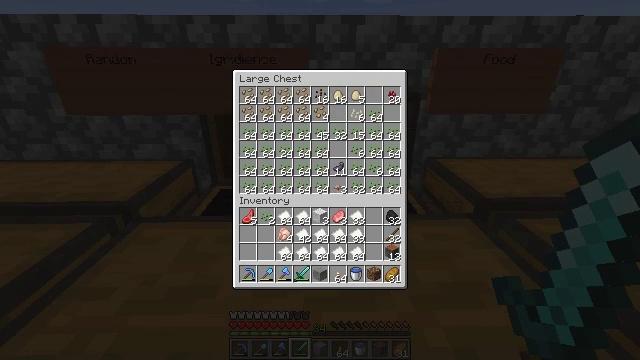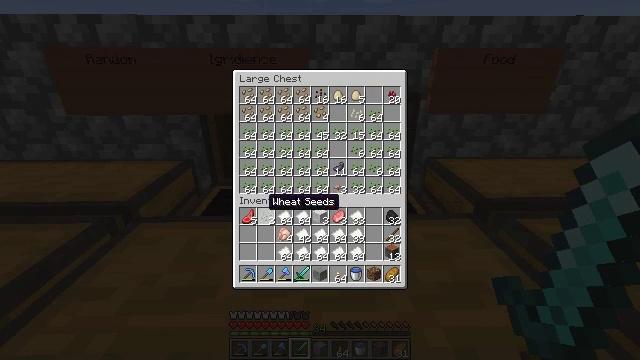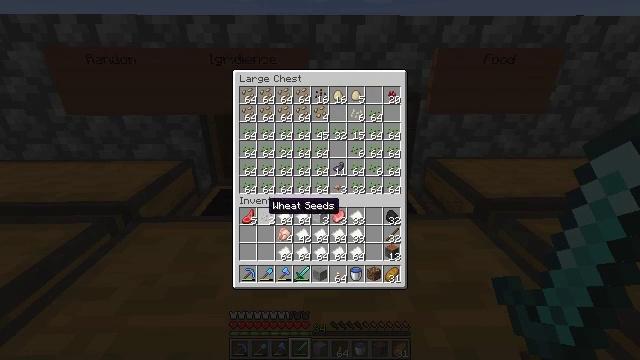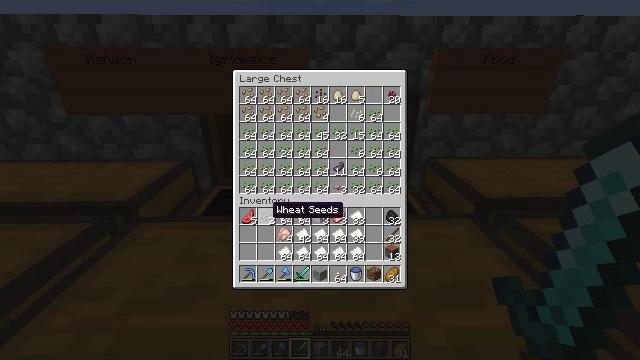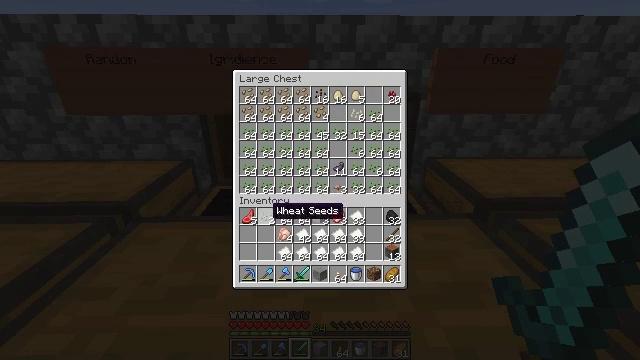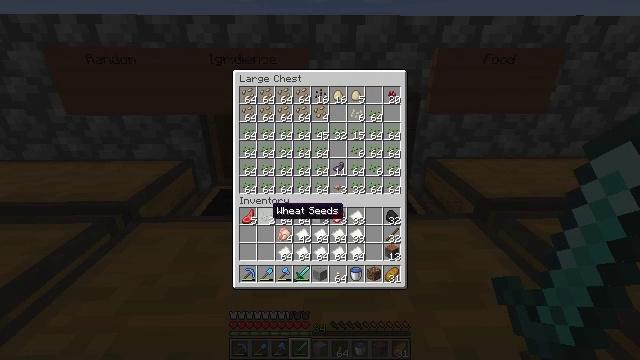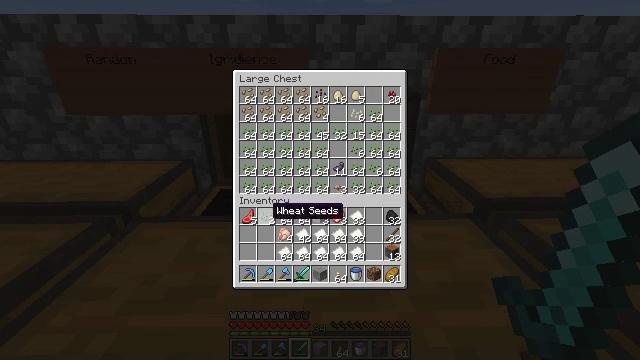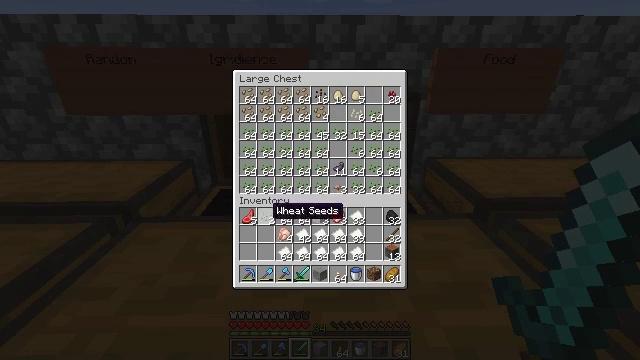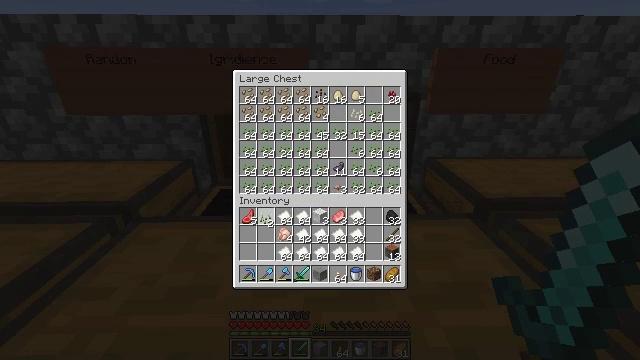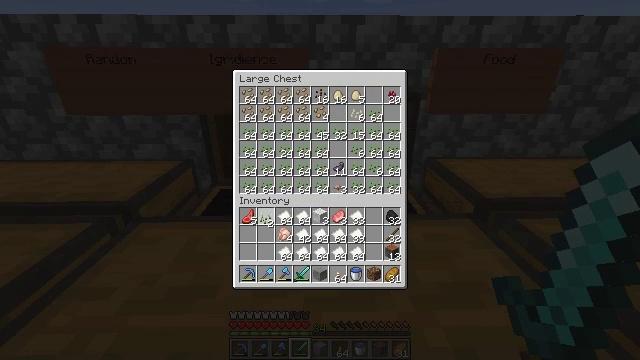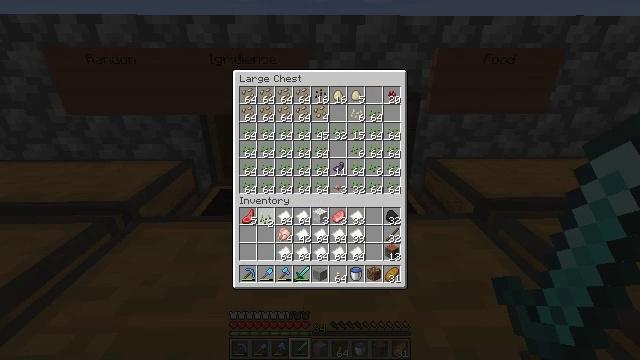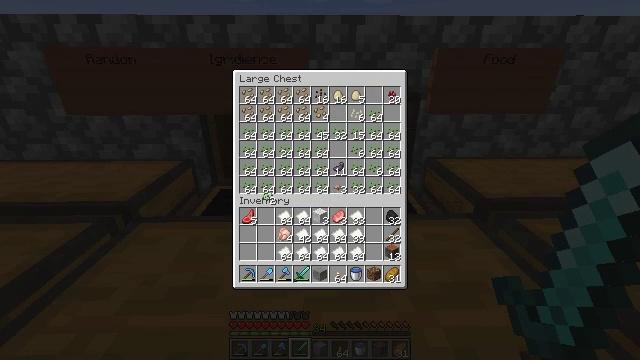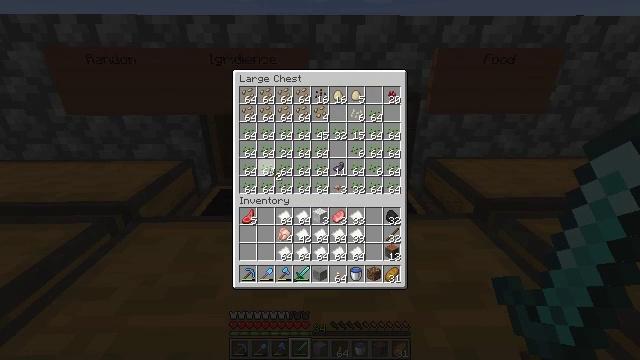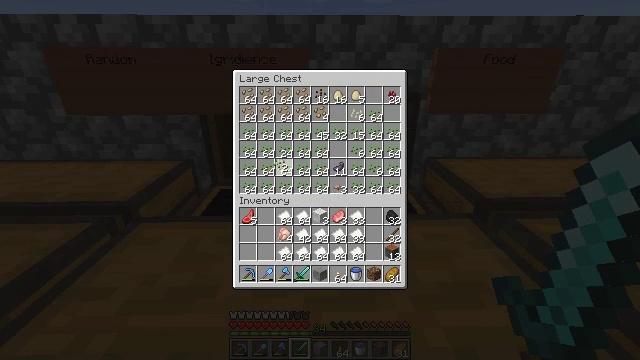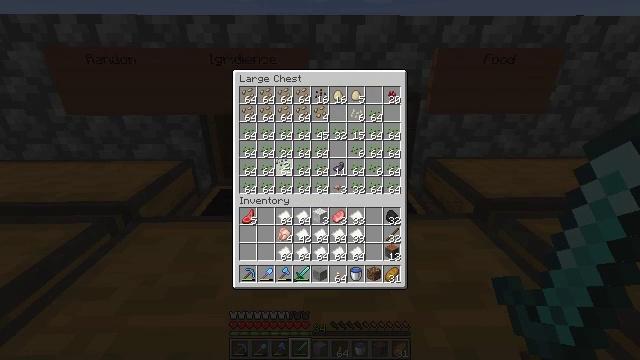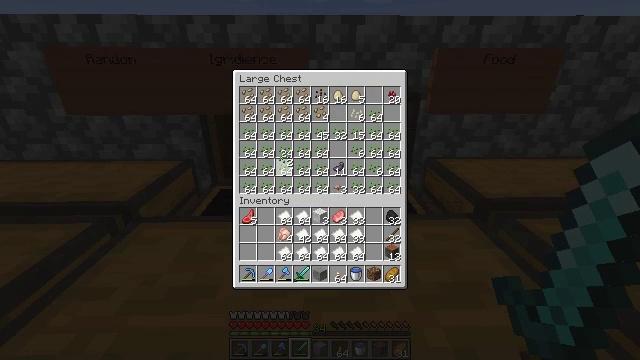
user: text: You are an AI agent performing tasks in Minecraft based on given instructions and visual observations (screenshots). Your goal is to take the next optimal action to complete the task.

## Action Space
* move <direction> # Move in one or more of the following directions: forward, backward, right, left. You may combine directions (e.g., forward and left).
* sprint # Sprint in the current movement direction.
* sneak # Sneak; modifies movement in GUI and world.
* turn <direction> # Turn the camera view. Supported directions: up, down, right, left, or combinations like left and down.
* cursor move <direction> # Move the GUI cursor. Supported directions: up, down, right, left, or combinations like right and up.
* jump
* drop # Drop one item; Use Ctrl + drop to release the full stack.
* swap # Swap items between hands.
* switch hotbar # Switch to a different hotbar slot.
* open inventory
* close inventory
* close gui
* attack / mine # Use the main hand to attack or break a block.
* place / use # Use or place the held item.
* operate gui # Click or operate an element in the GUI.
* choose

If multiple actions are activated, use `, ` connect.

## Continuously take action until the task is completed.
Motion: motion action
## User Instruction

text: Open the crafting table to craft melon seeds.
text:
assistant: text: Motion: cursor move left and down
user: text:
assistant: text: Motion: no_op
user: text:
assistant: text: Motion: no_op
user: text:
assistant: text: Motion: no_op
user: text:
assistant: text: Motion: no_op
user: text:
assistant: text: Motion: no_op
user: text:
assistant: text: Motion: no_op
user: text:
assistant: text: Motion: operate gui
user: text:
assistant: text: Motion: operate gui
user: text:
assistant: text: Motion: operate gui
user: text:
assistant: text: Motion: cursor move up
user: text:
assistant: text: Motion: cursor move up
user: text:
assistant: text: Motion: cursor move up
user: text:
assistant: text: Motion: no_op
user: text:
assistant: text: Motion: no_op
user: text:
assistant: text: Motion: no_op
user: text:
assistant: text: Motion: no_op
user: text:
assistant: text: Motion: no_op
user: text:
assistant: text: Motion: no_op
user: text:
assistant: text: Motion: no_op
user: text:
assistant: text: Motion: no_op
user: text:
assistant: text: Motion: no_op
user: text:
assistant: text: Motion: no_op
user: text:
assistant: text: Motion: operate gui
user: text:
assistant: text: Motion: operate gui
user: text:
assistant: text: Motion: no_op
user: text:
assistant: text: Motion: no_op
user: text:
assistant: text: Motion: cursor move right
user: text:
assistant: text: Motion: cursor move right
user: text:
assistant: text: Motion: cursor move right